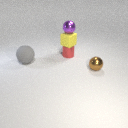
small red metal cylinder to the left of small brown metal sphere